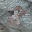
Label: 8